Question: I'm new to CMake. Therefore, I have several questions which I don't want to split into separate threads, because they are fairly small and related. Long story short, let's look at this linking invocation:
'''
/D/Software/MinGW/bin/g++.exe -fmessage-length=0 -mfpmath=sse -msse2 -msse3 -mssse3 -msse4 -fopenmp -g -Wl,--whole-archive CMakeFiles/go.dir/objects.a -Wl,--no-whole-archive -o go.exe -Wl,--out-implib,libgo.dll.a -Wl,--major-image-version,0,--minor-image-version,0 /D/Software/Qt/4.8.0/lib/libQtOpenGLd4.a /D/Software/Qt/4.8.0/lib/libQtGuid4.a /D/Software/Qt/4.8.0/lib/libQtCored4.a -lglu32 -lopengl32 -lkernel32 -luser32 -lgdi32 -lwinspool -lshell32 -lole32 -loleaut32 -luuid -lcomdlg32 -ladvapi32
'''
1. Why CMake tends to add compile options to link options? For instance, SSE options are simply irrelevant in this case.
2. Why does it link me with some weird libraries kernel32, winspool, shell32, ole32, uuid, comdlg32, advapi32? When I was building the same project with QMake - there were none of these libraries. Moreover, I don't even know the purpose of these ones. So, it looks like these libraries are redundant, or am I wrong?
3. I can't see the list of linked object files. However, I notice this -Wl,--whole-archive CMakeFiles/go.dir/objects.a -Wl,--no-whole-archive -o go.exe -Wl,--out-implib,libgo.dll.a part which is unknown to me. But, I guess that all object files are somehow archived into objects.a, and therefore this part of linking essentially is the same as the explicit list of object files, isn't it?
4. I guess I don't have to worry about that, but I'm curious about the build folder - so much garbage out there:

Is it intended behavior of CMake to produce so many by-products of build process? Also I'm completely confused about 'a.exe' - what's that? Why should it ever reside in my build directory?
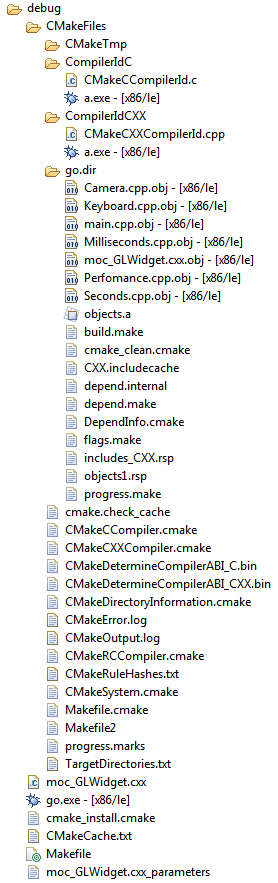
Answer: wrt 4)
The a.exe files (or more specifically the folders the reside in) look like binaries CMake used to determine the existence of certain compiler features.
In any case the amount of files you have there looks perfectly fine for CMake. Some of them are really useful for advanced debugging if something in the configuration and build process failed and I think its hence a good practice of CMake to keep them alive.